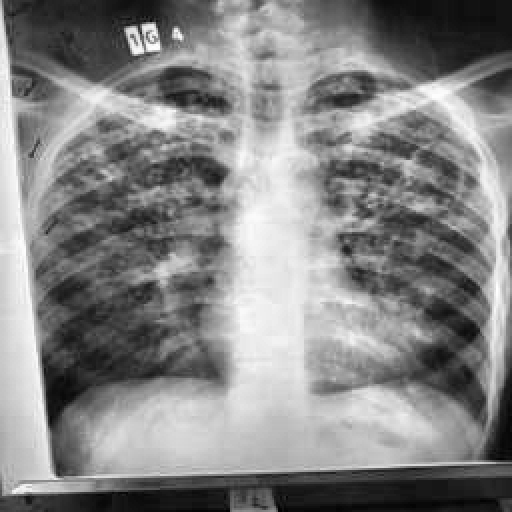
Finding: TUBERCULOSIS